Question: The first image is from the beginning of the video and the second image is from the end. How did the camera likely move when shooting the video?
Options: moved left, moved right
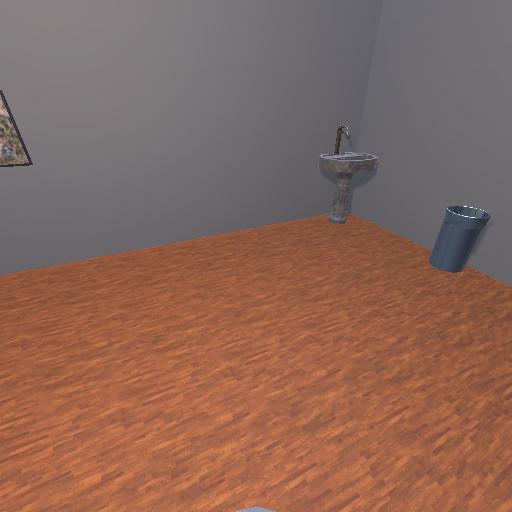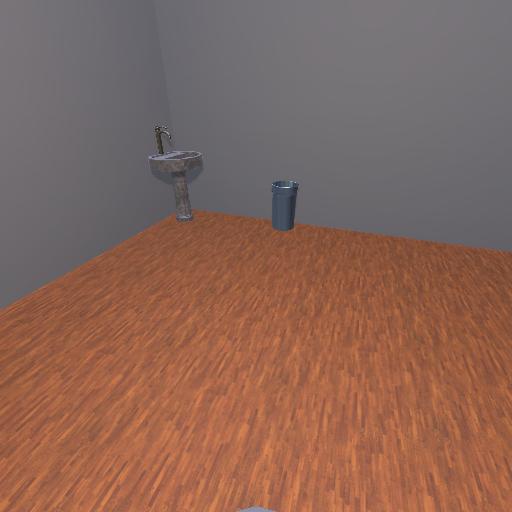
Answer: moved left